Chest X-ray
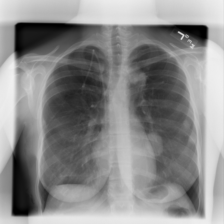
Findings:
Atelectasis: negative
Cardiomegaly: negative
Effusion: negative
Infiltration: negative
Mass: negative
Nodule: negative
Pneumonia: negative
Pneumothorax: positive
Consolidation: negative
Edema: negative
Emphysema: negative
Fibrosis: negative
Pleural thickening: negative
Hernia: negative